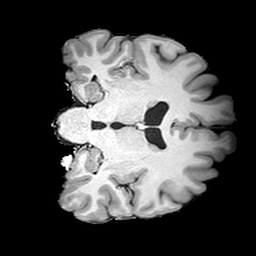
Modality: T1w
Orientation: coronal
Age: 22
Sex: male
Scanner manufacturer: siemens
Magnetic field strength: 3 T
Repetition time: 2 s
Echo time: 0.0024 s